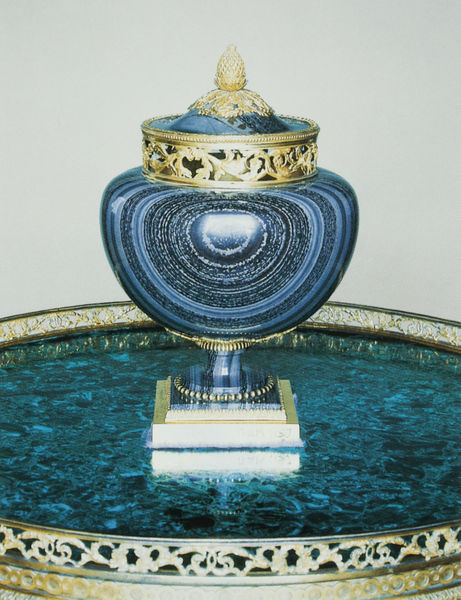
Titel: Vase
Standort: St. Petersburg
Institution: Schloss Pawlowsk
Schlagwörter: blau, fuß, schatten, wasser, weiß, gelb, grün, getränk, hintergrund, licht, marmor, tisch, türkis, muster, ornament, trinken, wand, schale, silber, sockel, stein, tablett, tod, spiegelung, boden, gold, decke, krone, brunnen, kreis, rund, amphore, ranken, statue, vase, farbe, linien, rand, dekoration, dunkelblau, widerschein, glanz, dekor, ornamente, verzierung, streifen, metall, bauch, podest, poliert, foto, fotografie, photographie, griff, deckel, gefäß, tablet, dose, porzellan, ringe, münchen, wirbel, asien, kreise, kranz, photo, verziert, china, musterung, knauf, hubi, grab, edelstein, viereckig, kunstkammer, basis, zierde, reflex, pokal, bänder, durchbruch, kunsthandwerk, einfassung, ziseliert, fassung, quadrat, gefass, urne, geschliffen, perlenband, zapfen, azur, kostbar, deckelvase, aufsatz, quadratisch, trophäe, lücke, smaragd, onyx, elipse, lapis, wase, lapislazuli, achat, kreisornament, pinienzapfen, hubsi, goldband, goldelelmente, halbedelstein, sockel tablett, stufensockel, tabletz, goldverzierung, meeresblau